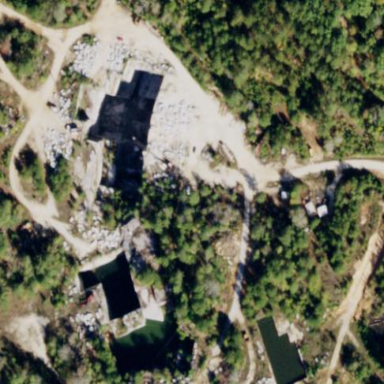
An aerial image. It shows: Quarry area.